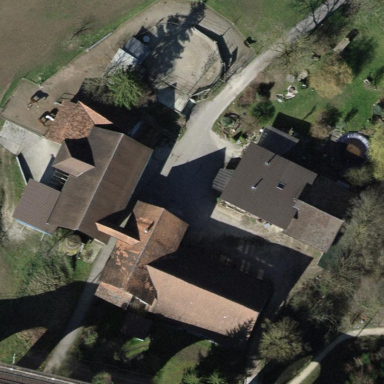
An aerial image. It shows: Farmyard area.